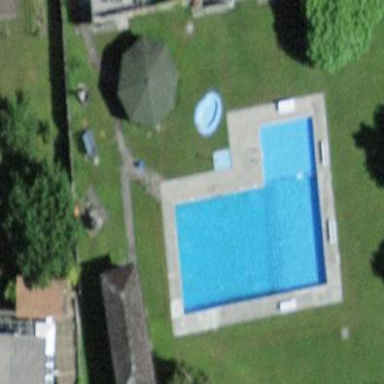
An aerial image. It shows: Swimming pool located in leisure land.